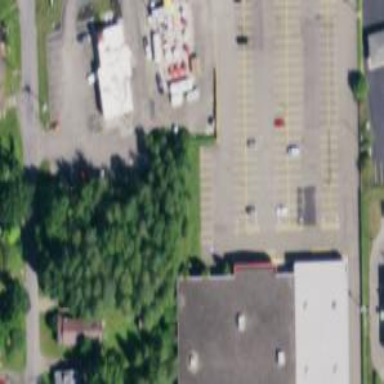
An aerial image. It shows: Parking space is available.